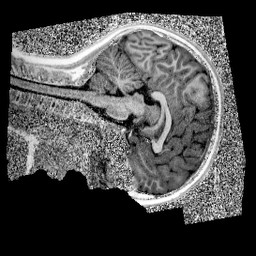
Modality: UNIT1
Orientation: sagittal
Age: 10
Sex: female
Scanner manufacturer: siemens
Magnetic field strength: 3 T
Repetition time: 4 s
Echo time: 0.00299 s